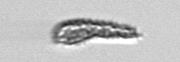
Label: Pseudochattonella_farcimen